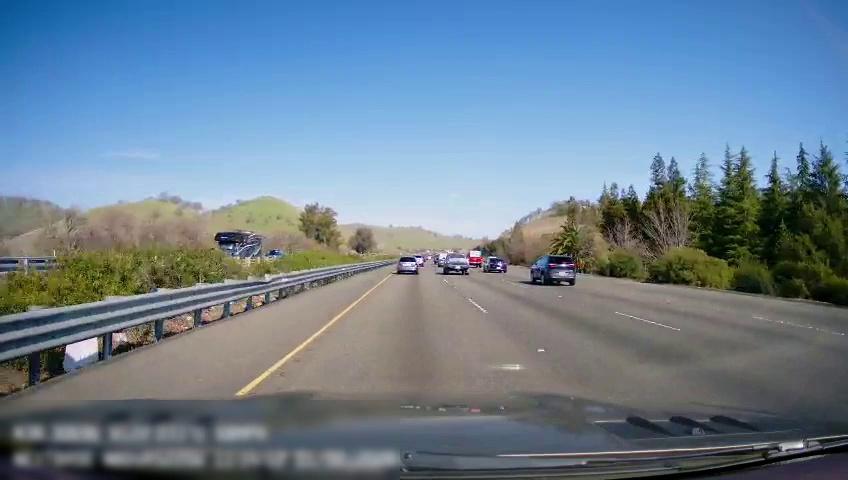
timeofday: Day
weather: Sunny
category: Drivable Space
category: Vehicles | Bus
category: Vehicles | Car
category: Vehicles | SUV
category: Vehicles | Truck
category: Vehicles | Car
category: Vehicles | SUV
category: Vehicles | Van
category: Vehicles | Truck
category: Vehicles | SUV
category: Lanes | Current Lane
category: Lanes | Current Lane
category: Lanes | Alternate Lane
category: Lanes | Alternate Lane